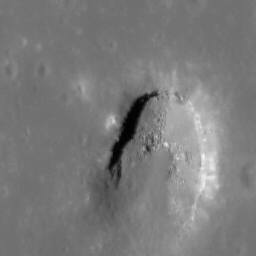
Pit: Central Mare Fecunditatis Pit
Host crater: Mare Fecunditatis
Host type: mare
Lunar coordinates: latitude -0.9182, longitude 48.66